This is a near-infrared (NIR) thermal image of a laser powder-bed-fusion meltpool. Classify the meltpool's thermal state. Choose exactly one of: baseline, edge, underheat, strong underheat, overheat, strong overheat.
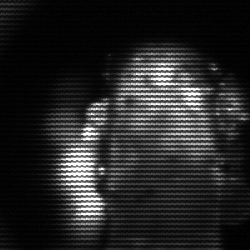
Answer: strong underheat